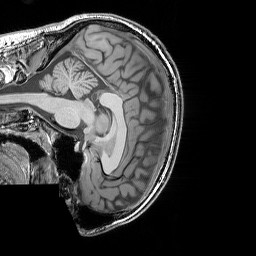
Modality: T1w
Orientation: sagittal
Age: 28
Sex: male
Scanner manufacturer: siemens
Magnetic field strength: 3 T
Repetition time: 1.9 s
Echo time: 0.00444 s